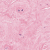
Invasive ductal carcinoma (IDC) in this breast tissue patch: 0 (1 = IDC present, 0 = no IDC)